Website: home-depot
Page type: account-selection
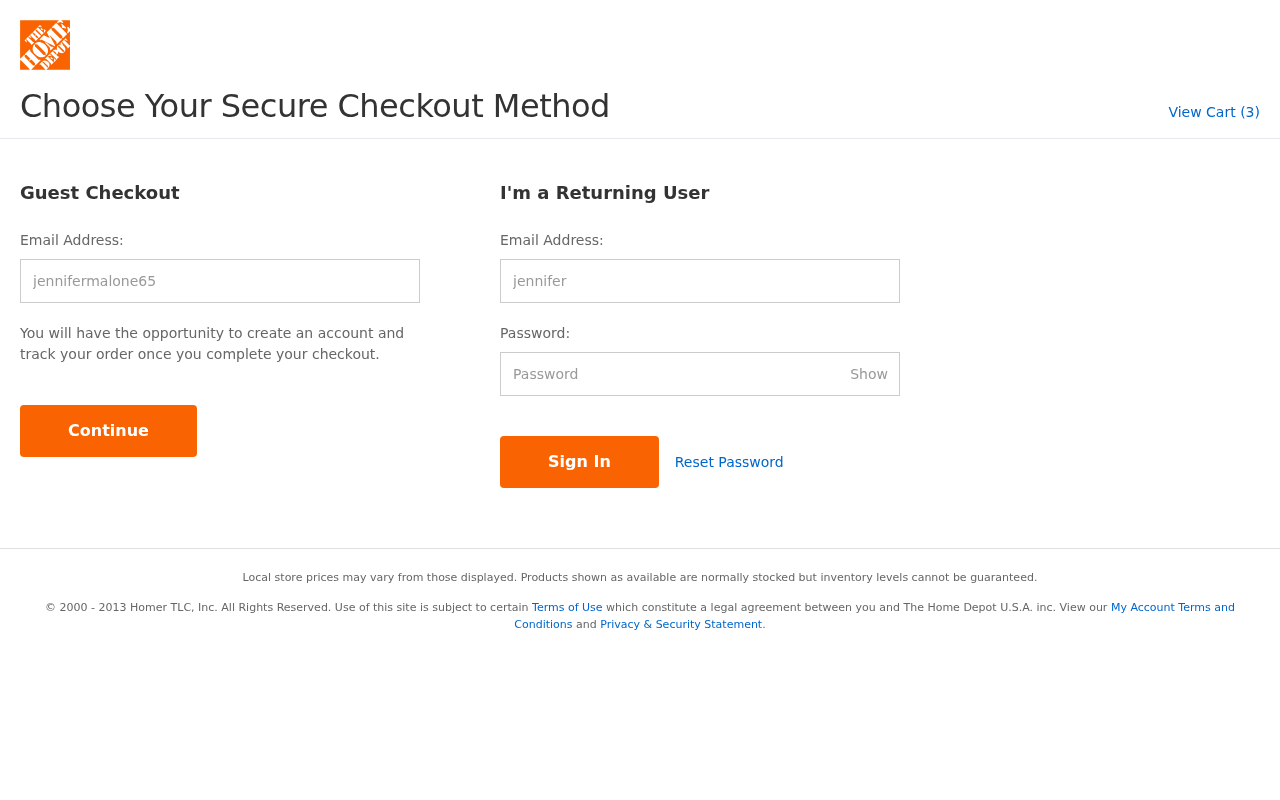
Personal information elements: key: PII_LOGIN_USERNAME
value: jennifermalone65
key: PII_LOGIN_USERNAME2
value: jennifermalone65
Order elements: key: ORDER_NUM_ITEMS
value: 3